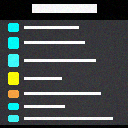
Screen state: on